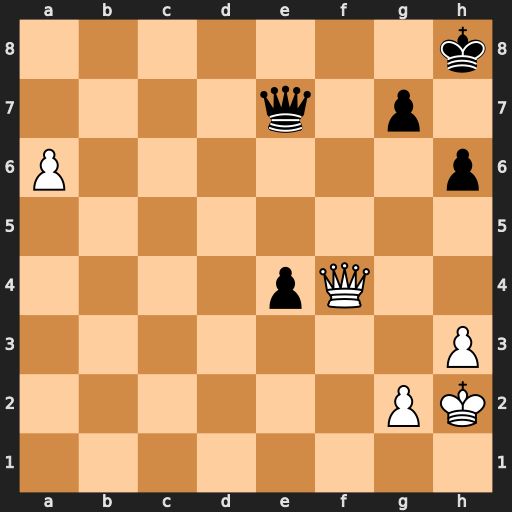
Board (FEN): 7k/4q1p1/P6p/8/4pQ2/7P/6PK/8
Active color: w
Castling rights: -
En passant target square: -
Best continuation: Qb8+ Kh7 a7